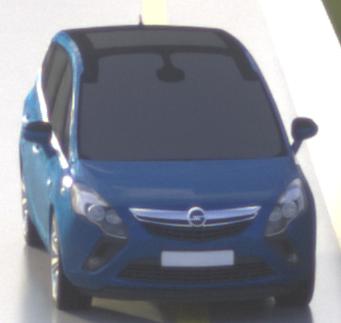
Make: Opel
Model: Zafira Tourer 1.8
Detailed model: Zafira (C) Tourer
Model produced from: 2012/01
Model produced until: 2015/06
Doors: 5
Color: blue
Road condition: wet road
Daytime: morning or afternoon
Contrast: medium contrast